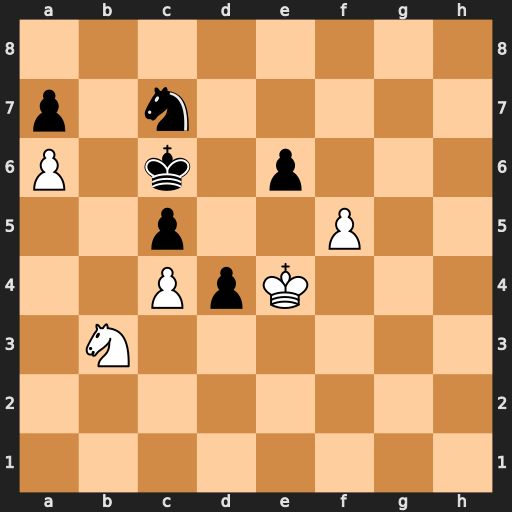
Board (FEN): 8/p1n5/P1k1p3/2p2P2/2PpK3/1N6/8/8
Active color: w
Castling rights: -
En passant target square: -
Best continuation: f6 Kd6 Nxc5 Ne8 Nb7+ Kd7 f7 Nf6+ Kxd4